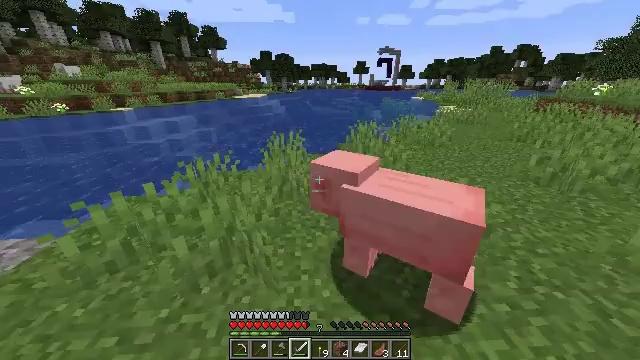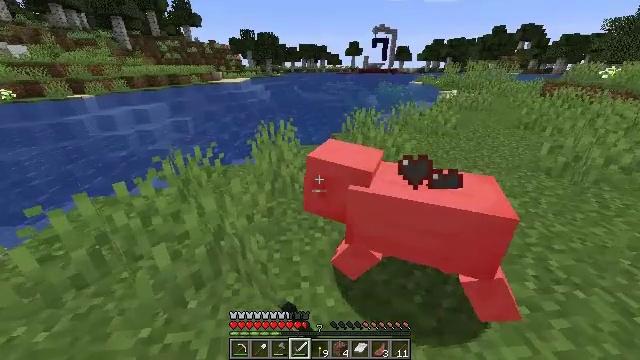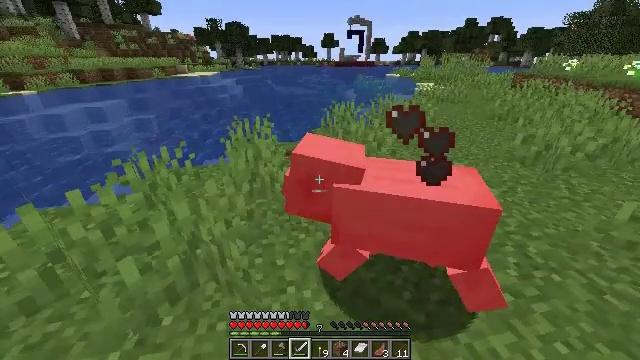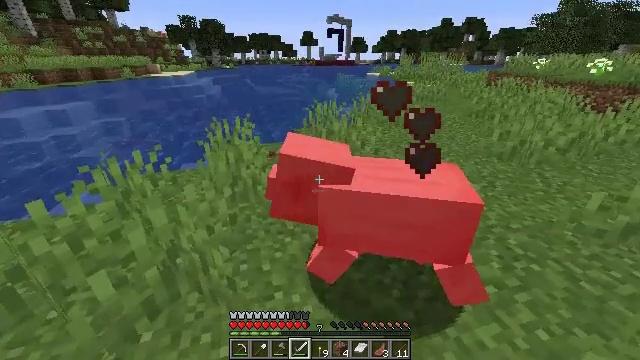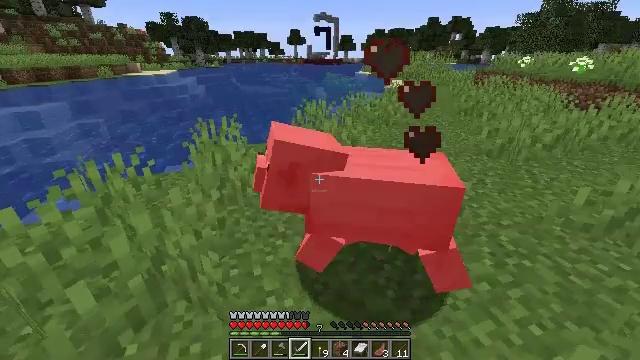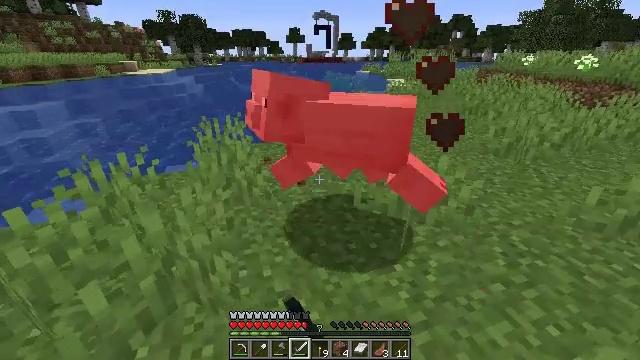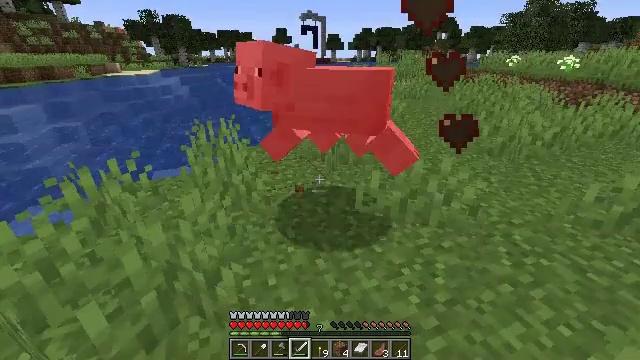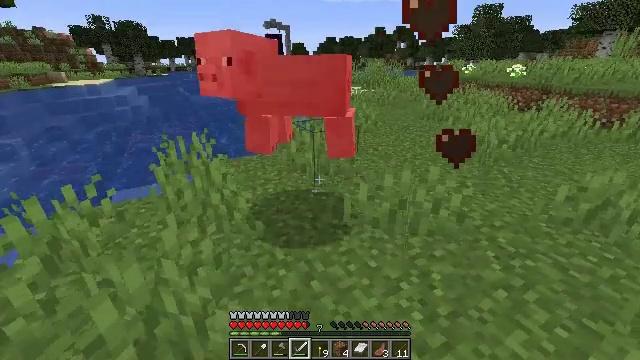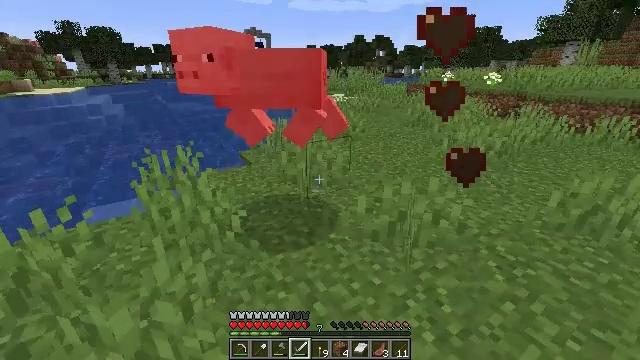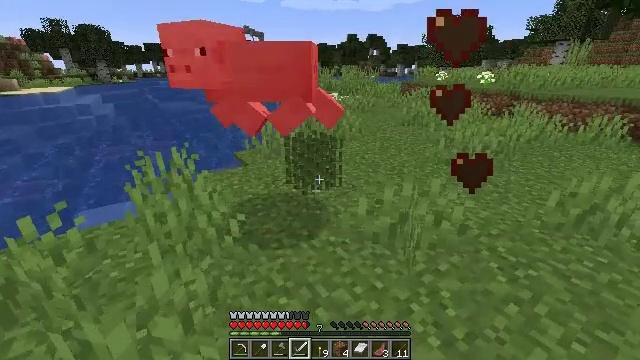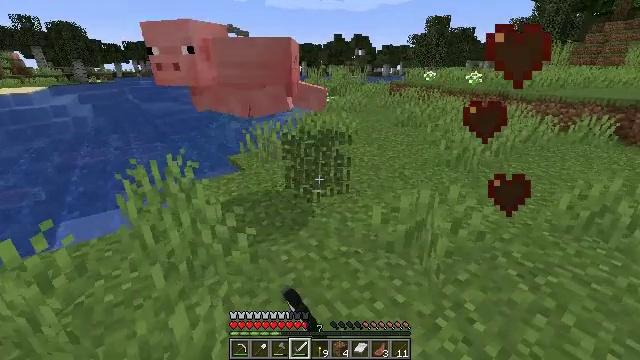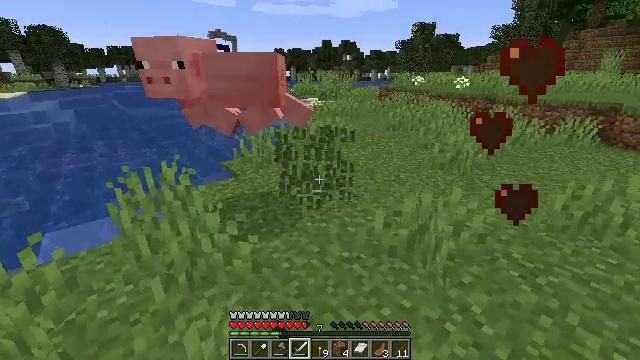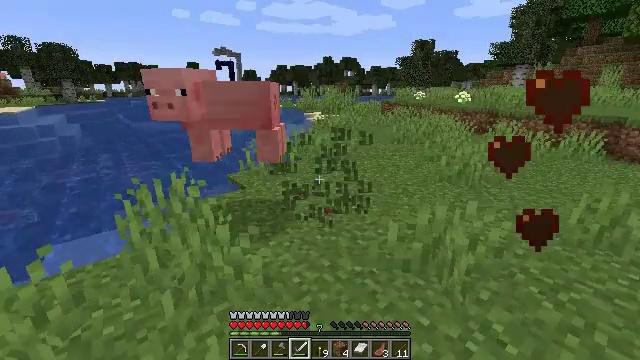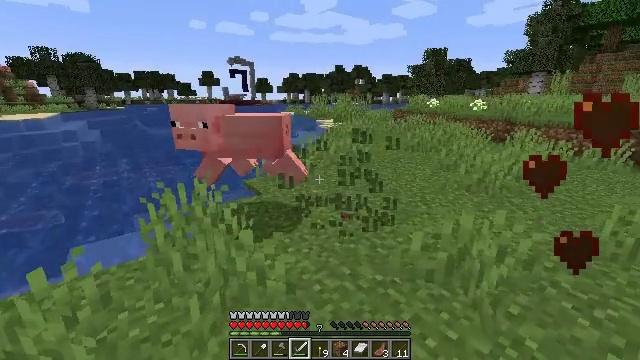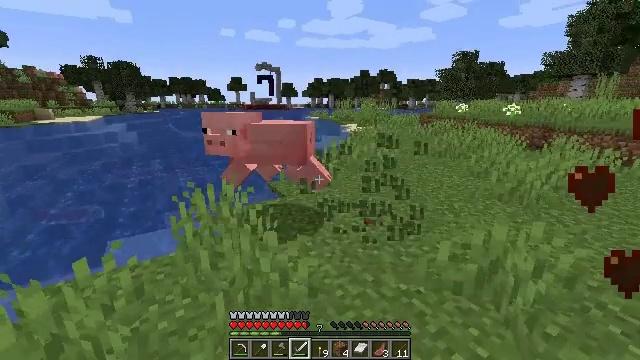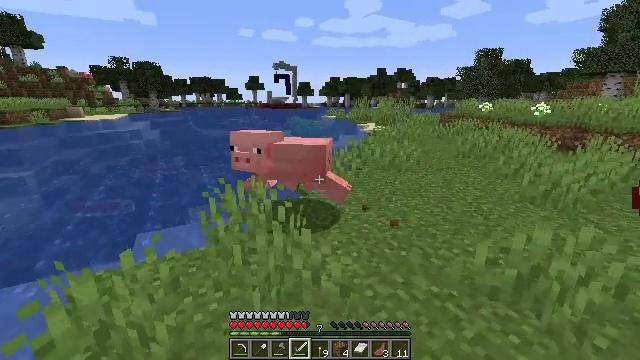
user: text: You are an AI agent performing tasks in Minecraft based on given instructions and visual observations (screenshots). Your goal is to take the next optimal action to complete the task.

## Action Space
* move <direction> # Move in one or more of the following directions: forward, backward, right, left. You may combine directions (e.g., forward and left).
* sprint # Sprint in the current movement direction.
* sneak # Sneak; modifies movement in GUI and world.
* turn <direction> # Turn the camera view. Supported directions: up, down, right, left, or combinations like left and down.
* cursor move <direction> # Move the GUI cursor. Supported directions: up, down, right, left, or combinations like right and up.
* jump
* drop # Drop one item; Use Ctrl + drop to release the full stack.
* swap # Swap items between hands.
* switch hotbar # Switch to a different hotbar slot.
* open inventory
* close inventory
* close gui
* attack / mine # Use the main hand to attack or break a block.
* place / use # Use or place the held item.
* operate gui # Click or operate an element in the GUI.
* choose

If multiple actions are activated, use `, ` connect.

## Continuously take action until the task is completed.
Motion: motion action
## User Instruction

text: Clear the ground by mining grass.
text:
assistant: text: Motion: turn right and down, attack / mine
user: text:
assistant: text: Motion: turn right, attack / mine
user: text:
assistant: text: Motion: turn right
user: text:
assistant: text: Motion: turn right, attack / mine
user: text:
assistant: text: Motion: move left, attack / mine
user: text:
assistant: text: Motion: move forward and move left, turn right, attack / mine
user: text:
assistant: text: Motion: move forward and move left, turn right and up
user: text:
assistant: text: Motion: move forward and move left, turn right and up
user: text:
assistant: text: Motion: move forward and move left, turn right, attack / mine
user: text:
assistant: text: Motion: move left, turn right, attack / mine
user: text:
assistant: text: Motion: turn right, attack / mine
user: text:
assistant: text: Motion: turn up
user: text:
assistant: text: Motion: move left, turn left and up
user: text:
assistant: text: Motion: move left, turn left
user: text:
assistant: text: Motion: move left, turn left, attack / mine
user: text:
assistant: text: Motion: move left, attack / mine
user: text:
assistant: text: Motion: move left, attack / mine
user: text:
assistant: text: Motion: move forward and move left, attack / mine
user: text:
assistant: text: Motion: move forward
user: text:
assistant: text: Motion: move forward, attack / mine
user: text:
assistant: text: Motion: move forward, attack / mine
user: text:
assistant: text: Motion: move forward, attack / mine
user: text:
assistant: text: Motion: move forward, attack / mine
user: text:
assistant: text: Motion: move forward
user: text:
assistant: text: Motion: attack / mine